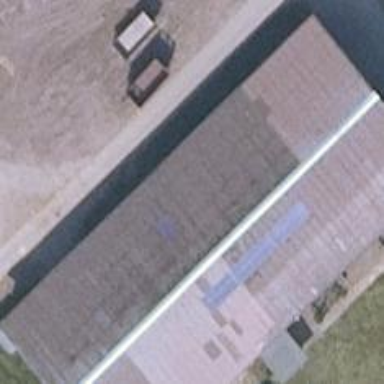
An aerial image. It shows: Gabled roof on farm auxiliary building.